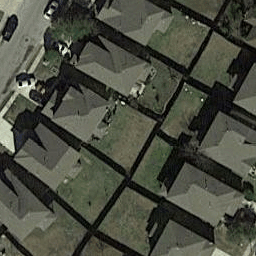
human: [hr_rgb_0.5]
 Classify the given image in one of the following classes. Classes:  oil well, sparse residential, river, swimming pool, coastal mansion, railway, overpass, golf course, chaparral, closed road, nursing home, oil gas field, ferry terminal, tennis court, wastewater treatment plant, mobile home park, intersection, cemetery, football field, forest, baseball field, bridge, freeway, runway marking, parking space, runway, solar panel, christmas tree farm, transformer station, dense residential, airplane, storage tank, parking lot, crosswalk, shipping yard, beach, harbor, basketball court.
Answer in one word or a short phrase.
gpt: dense residential